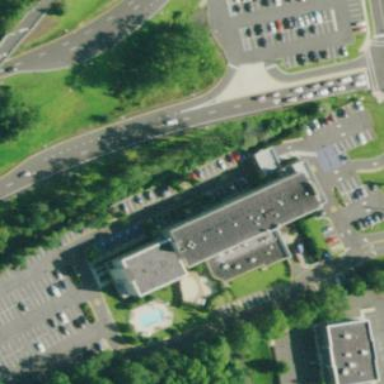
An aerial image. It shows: Hotel building.